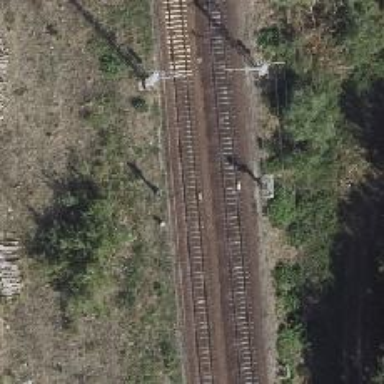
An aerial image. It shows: Railway signal.